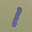
Label: 1